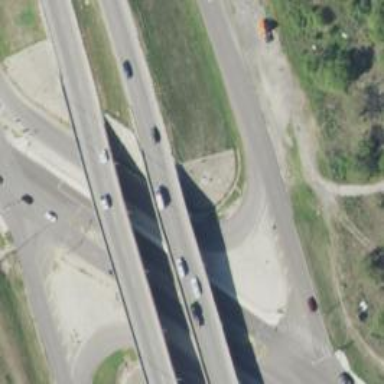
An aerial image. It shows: Secondary link road.